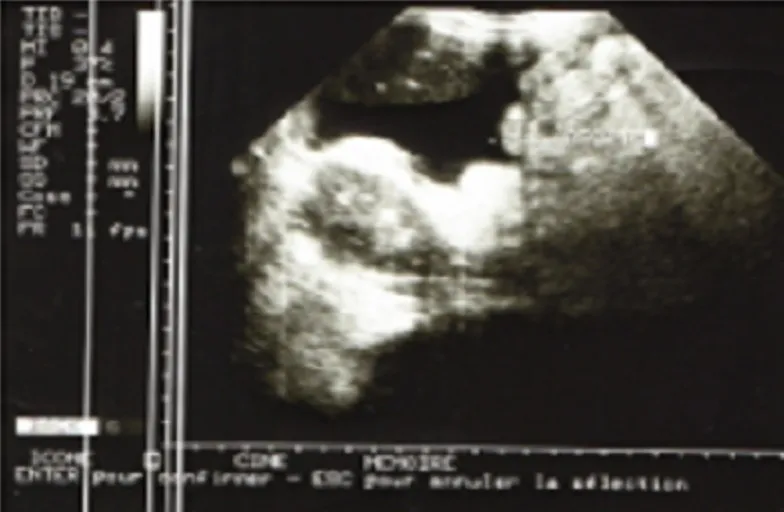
Obstetric ultrasound image showing a pregnancy at 23 weeks of amenorrhoea with ascites filling the interhepato-diaphragmatic space.
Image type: radiology (ultrasound)